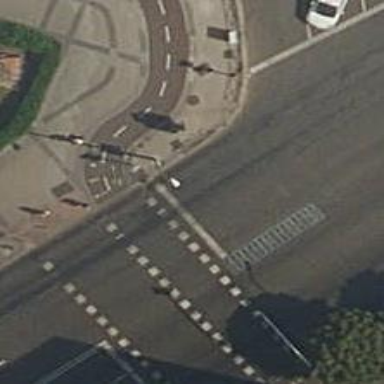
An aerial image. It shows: Road with traffic signals at crossing.